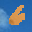
Label: 6